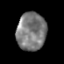
Tissue: prostate
Cell type: T cells
Senescence score: 0.2413
Nuclear area (px): 1096
Mean DAPI intensity: 123.471